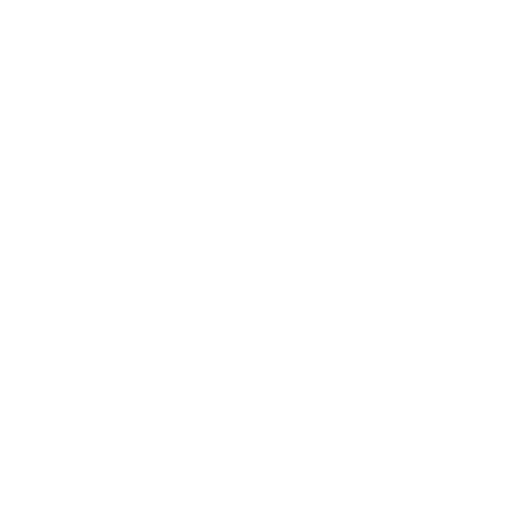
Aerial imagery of island in Alaska named The Sisters containing only unknown